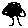
Label: tree